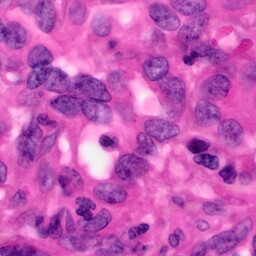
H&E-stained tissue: Pancreatic